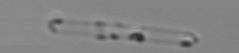
Label: Cerataulina_pelagica